Interaction volume radius: 5 \u00c5
Interaction volume height: 30 \u00c5
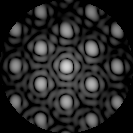
Disorder parameter: 0.1684